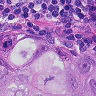
Metastatic tissue present: yes